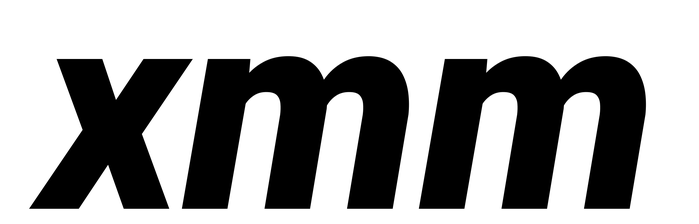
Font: Roboto-Italic_Black_Italic